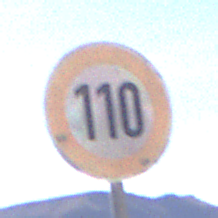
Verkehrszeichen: Geschwindigkeit110
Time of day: Midday
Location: Outdoor (Nature)
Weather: Clear
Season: NotSpecified
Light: Natural